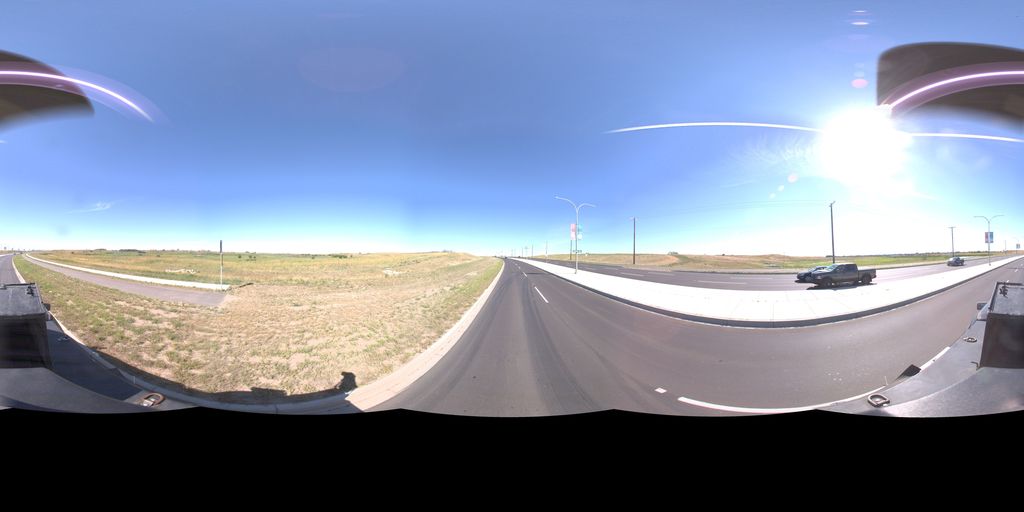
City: saskatoon